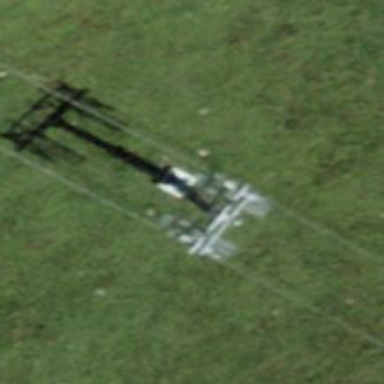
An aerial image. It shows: Pylon for aerialway.